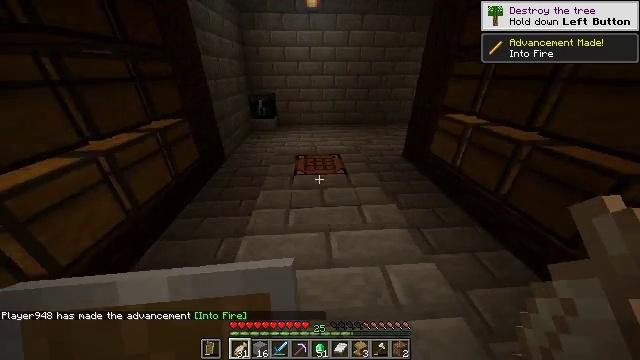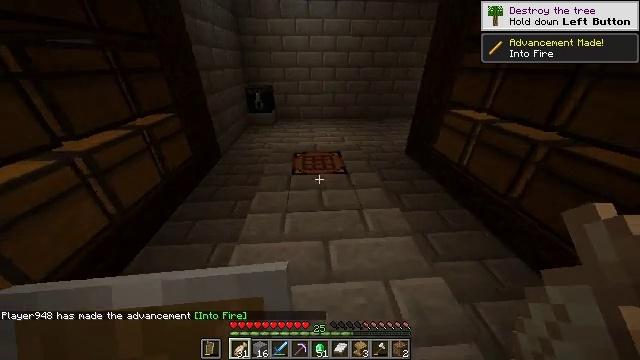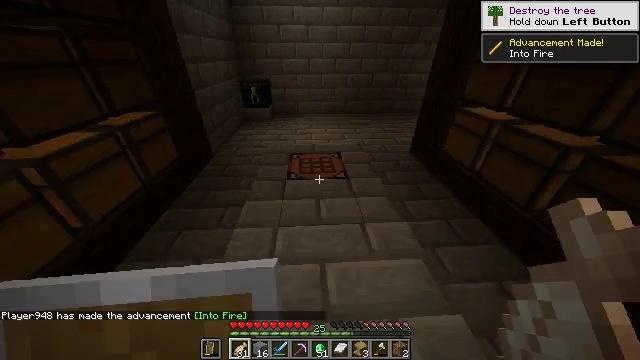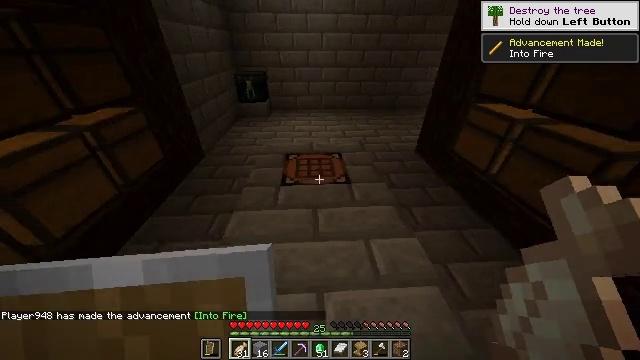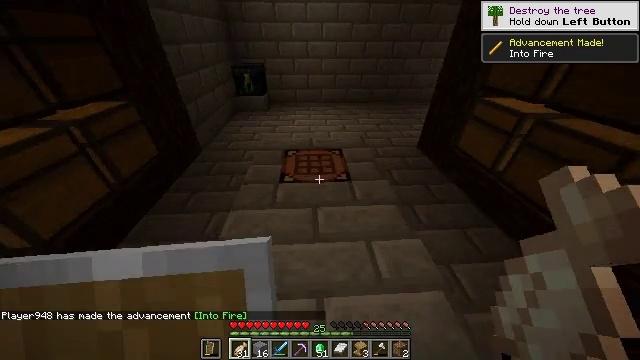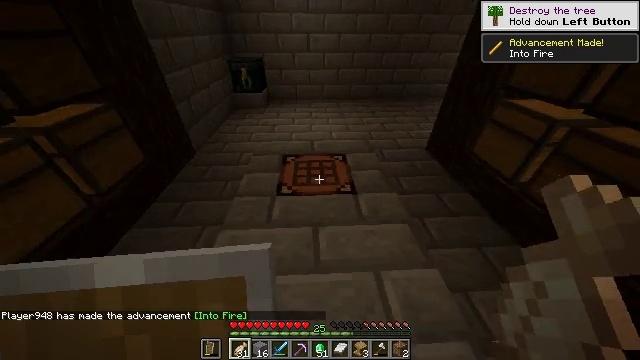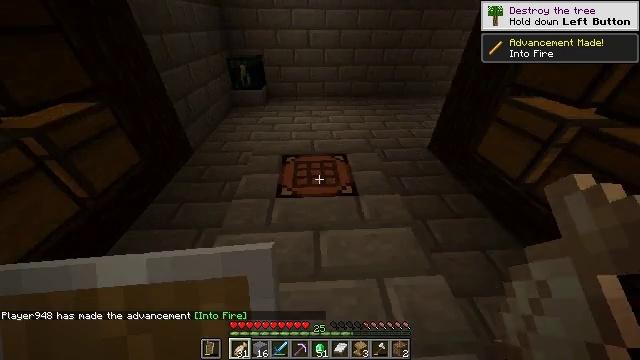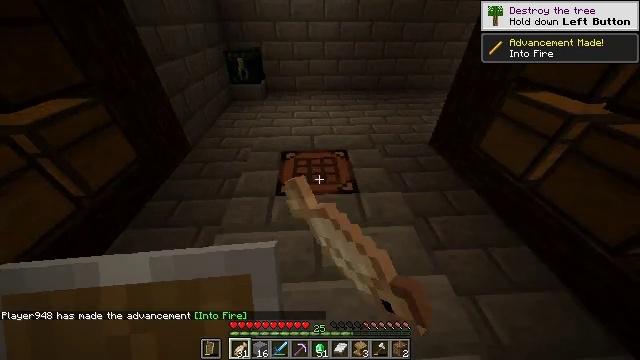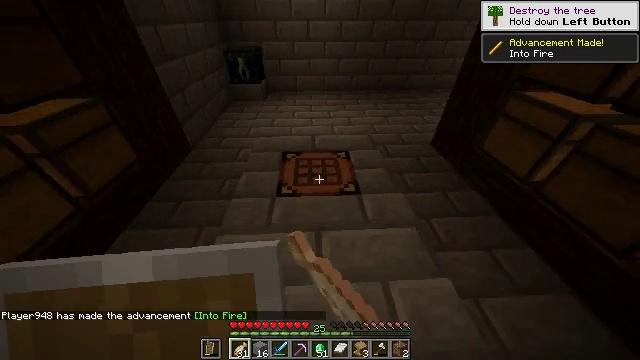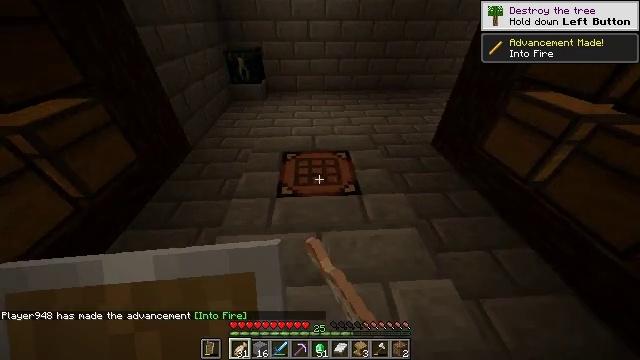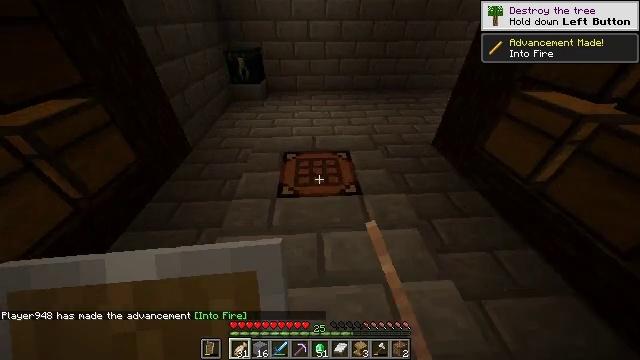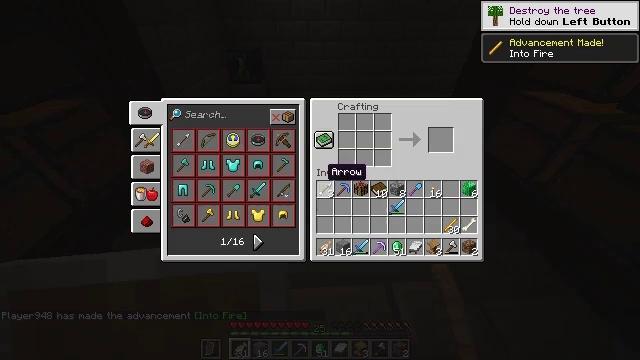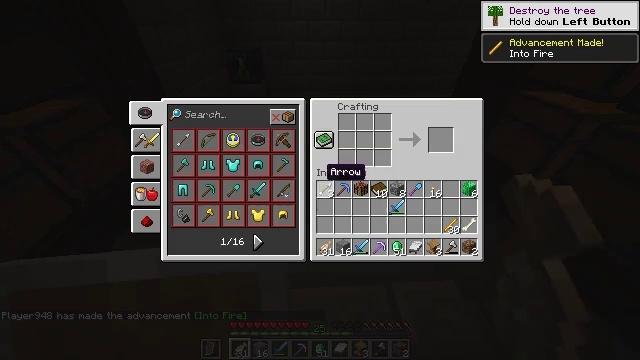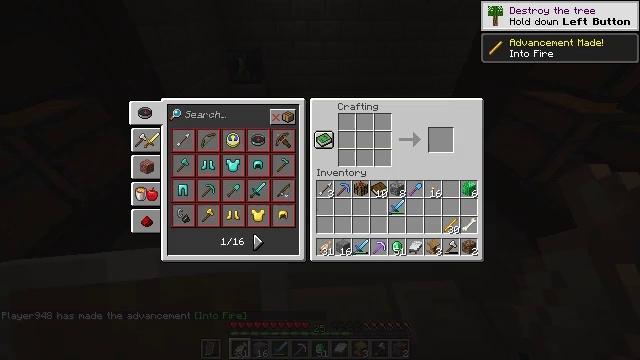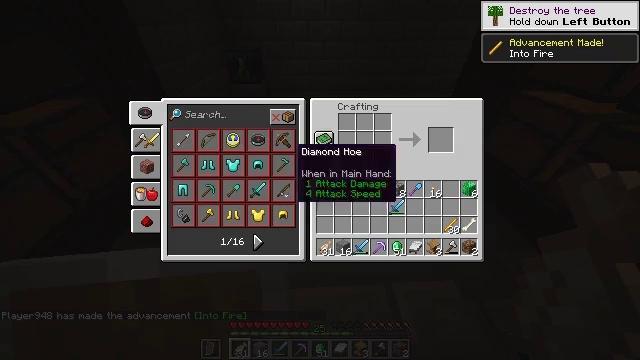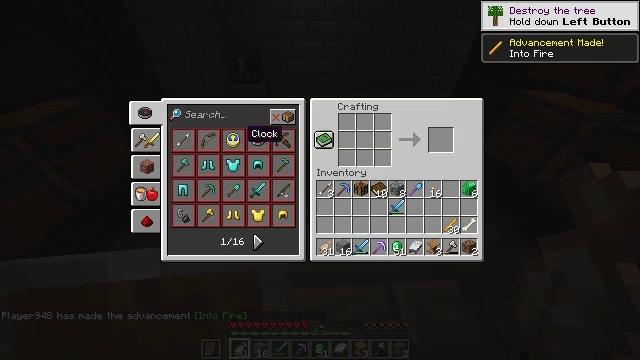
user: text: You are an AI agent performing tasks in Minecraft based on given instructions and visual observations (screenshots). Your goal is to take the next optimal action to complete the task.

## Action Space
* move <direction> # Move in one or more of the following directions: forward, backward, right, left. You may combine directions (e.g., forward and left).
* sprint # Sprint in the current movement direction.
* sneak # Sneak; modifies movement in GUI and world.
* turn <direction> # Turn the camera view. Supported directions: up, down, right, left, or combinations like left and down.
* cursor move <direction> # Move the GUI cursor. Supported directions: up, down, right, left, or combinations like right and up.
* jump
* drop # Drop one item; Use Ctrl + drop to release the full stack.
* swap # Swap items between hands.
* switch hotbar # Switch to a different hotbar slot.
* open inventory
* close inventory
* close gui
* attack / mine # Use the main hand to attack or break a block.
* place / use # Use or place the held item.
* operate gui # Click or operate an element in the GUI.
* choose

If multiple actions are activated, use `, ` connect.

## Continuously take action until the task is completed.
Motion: motion action
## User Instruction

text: Make a brewing stand with blaze rod and cobblestones.
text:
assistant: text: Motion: move forward, turn down
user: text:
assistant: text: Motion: move forward, turn down
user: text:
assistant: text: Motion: move forward, turn down
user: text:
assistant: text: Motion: move forward, turn down
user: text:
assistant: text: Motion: turn down
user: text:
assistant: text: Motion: use / place
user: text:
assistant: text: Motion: turn down, use / place
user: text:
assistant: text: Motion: use / place
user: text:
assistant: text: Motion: no_op
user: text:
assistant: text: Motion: no_op
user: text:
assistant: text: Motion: open gui
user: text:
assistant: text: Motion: no_op
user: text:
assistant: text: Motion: cursor move left
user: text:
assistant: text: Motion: cursor move left and up
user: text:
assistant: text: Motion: cursor move left and up
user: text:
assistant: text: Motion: cursor move left
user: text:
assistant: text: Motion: no_op
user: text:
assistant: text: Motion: cursor move down
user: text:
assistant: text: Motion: cursor move right and down
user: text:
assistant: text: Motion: cursor move right and down
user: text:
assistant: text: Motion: no_op
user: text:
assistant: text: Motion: no_op
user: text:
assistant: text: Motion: no_op
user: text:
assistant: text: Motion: no_op
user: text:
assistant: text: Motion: no_op
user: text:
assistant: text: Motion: no_op
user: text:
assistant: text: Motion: operate gui
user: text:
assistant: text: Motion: operate gui
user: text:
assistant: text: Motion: no_op
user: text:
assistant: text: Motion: no_op